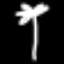
Label: palm tree